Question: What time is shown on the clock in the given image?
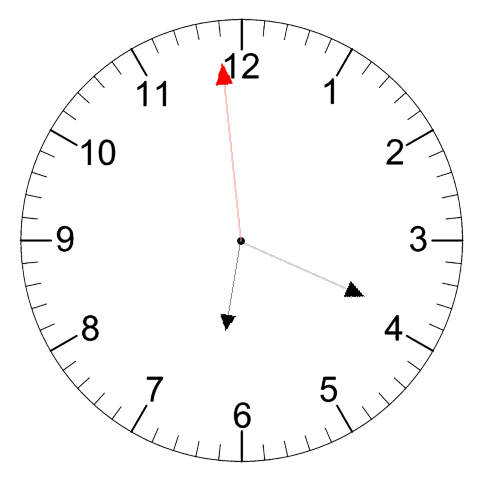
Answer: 06:18:59